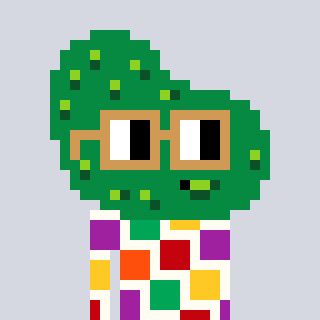
a pixel art character with square brown glasses, a pickle-shaped head and a grayscale-colored body on a cool background